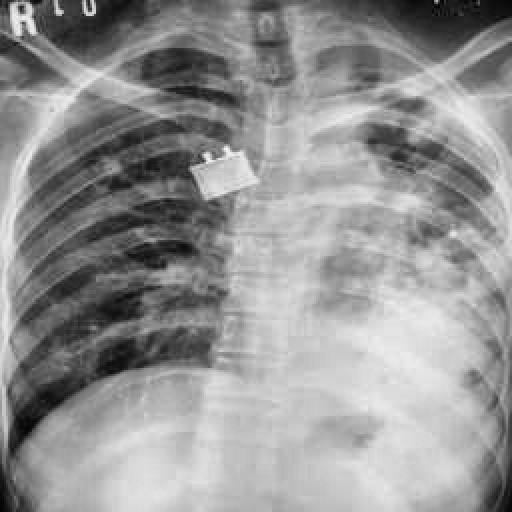
Finding: TUBERCULOSIS